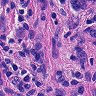
Metastatic tissue present: yes